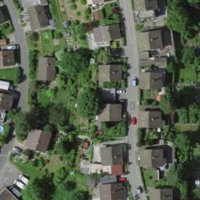
EUNIS habitat code: 54
Species observed at this site:
Aegopodium podagraria